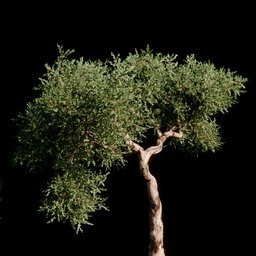
Label: nature